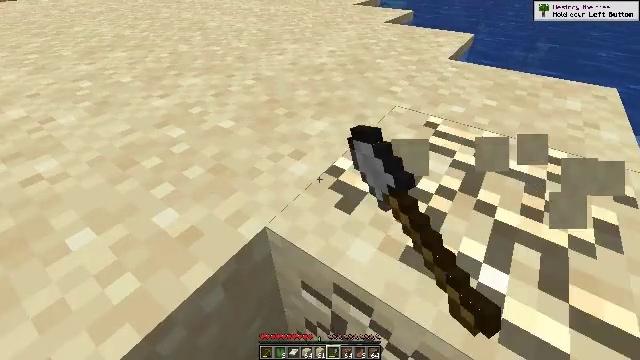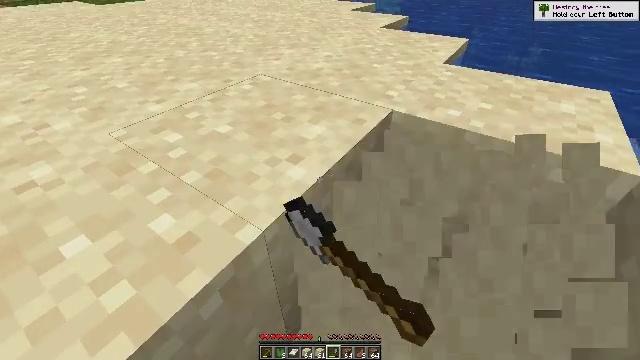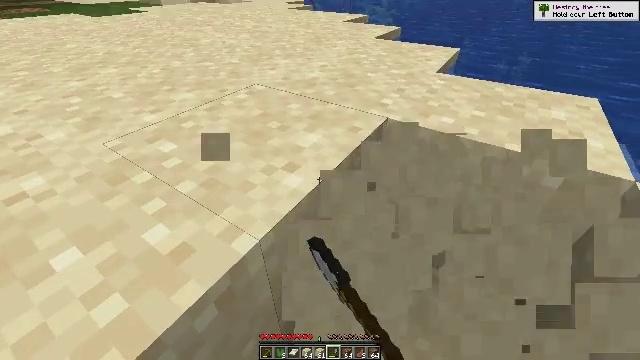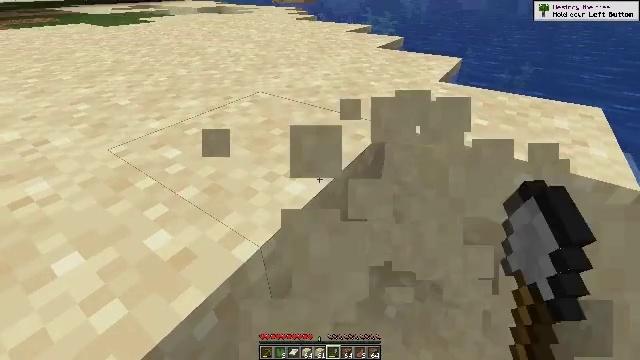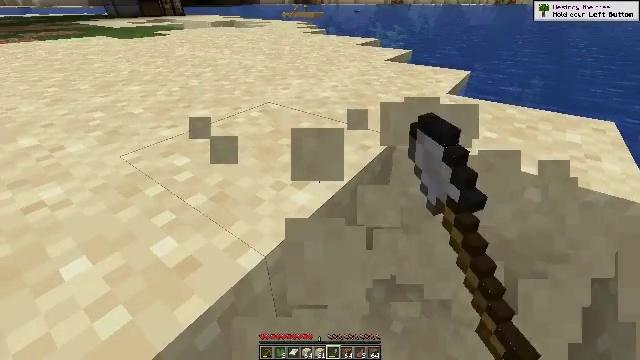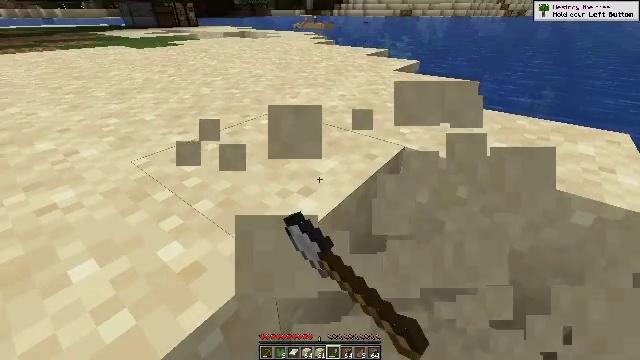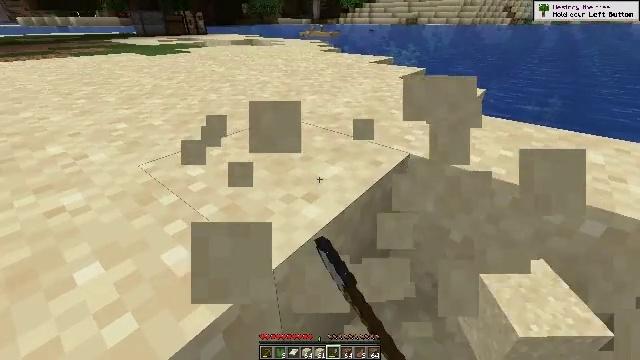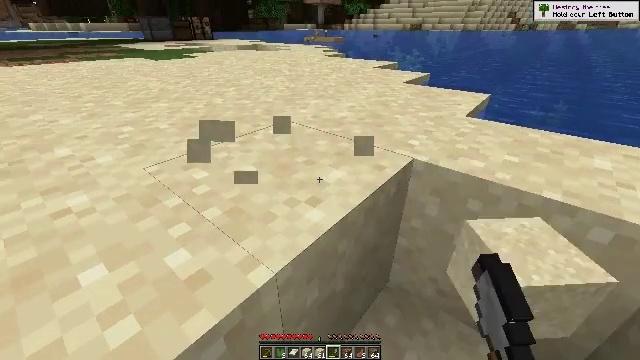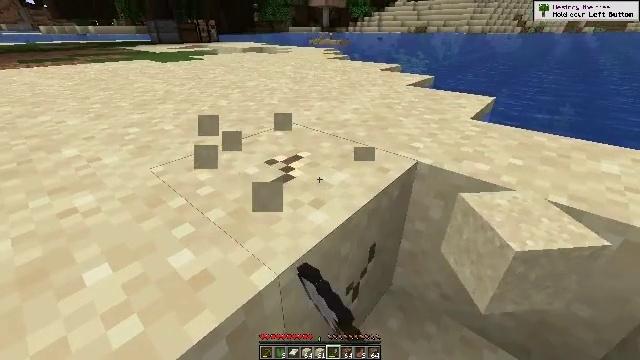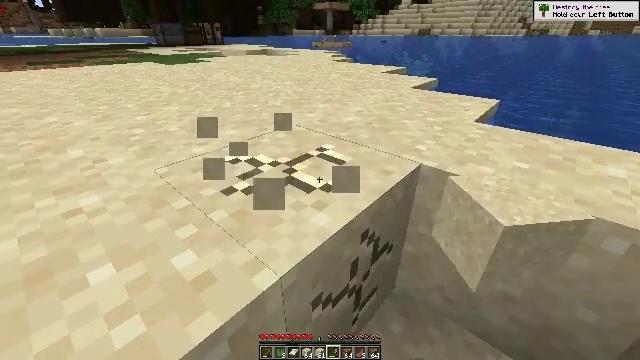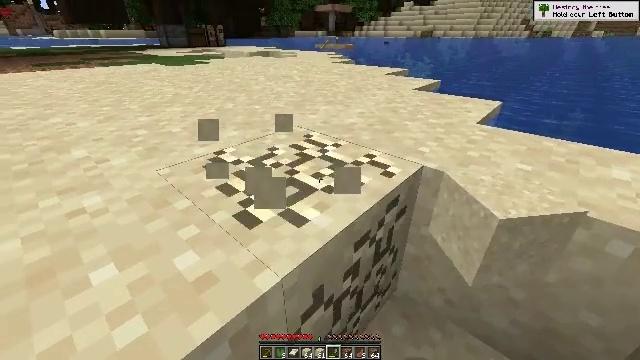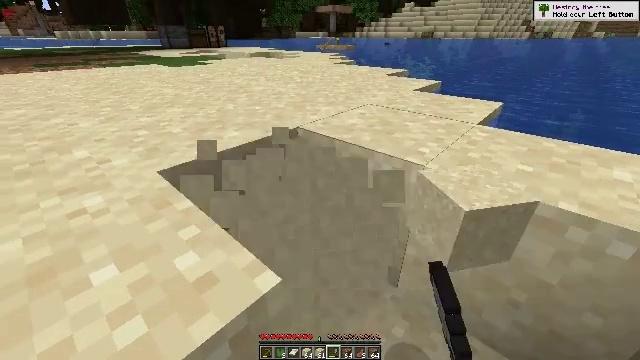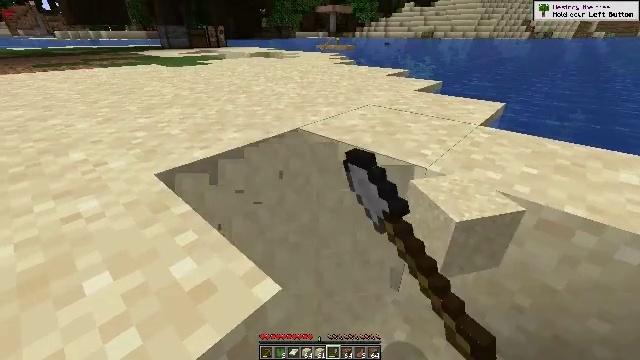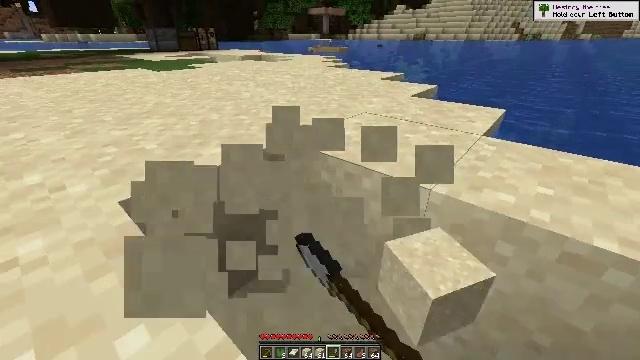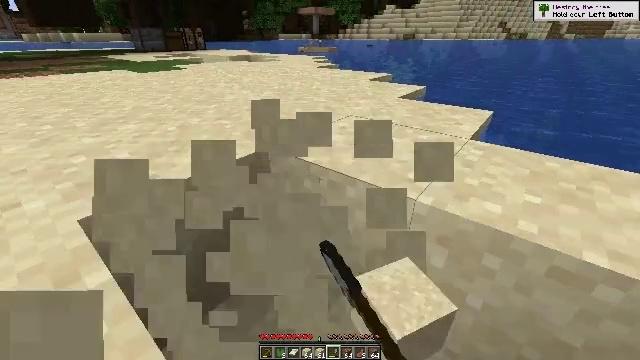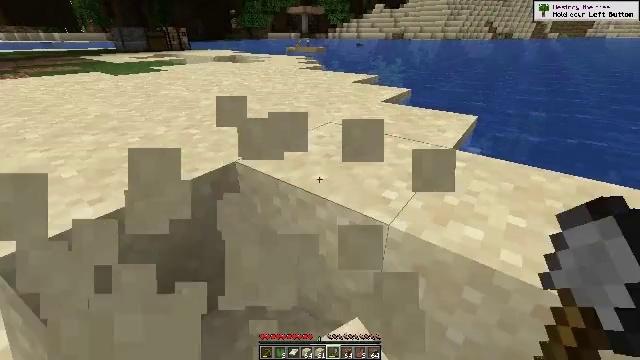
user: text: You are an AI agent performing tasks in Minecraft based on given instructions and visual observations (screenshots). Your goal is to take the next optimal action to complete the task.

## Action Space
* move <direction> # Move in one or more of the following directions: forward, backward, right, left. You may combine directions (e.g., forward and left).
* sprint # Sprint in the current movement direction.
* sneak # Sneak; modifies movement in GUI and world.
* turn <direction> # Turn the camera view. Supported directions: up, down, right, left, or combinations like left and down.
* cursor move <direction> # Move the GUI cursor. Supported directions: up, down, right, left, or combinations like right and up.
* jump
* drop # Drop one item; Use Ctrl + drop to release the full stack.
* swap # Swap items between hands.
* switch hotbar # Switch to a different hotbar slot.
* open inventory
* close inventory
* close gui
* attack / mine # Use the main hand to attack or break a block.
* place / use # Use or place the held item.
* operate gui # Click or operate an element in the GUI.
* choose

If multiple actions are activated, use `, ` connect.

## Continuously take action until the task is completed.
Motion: motion action
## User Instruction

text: Dig up some sand.
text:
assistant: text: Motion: attack / mine
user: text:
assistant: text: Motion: turn right and up, attack / mine
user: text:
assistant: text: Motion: turn up, attack / mine
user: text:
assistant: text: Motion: turn left and up, attack / mine
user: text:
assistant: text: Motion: turn left and up, attack / mine
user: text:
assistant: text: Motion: turn left and up, attack / mine
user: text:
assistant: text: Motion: attack / mine
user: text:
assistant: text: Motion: attack / mine
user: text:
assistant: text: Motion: attack / mine
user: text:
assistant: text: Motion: attack / mine
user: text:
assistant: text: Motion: attack / mine
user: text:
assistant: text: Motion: move forward, attack / mine
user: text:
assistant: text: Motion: move forward, turn right, attack / mine
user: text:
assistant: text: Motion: move forward, turn right, attack / mine
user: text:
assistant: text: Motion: move forward, turn right, attack / mine
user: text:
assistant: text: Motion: move forward, turn right, attack / mine
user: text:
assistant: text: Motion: attack / mine
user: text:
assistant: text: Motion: attack / mine
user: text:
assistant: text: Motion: attack / mine
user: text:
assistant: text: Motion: turn left, attack / mine
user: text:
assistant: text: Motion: turn left, attack / mine
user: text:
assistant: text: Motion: turn left, attack / mine
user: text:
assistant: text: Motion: move forward, attack / mine
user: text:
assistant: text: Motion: move forward
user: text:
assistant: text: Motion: move forward
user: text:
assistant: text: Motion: move forward, attack / mine
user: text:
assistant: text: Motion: move forward, attack / mine
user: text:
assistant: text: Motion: attack / mine
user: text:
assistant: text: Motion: attack / mine
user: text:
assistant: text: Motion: attack / mine